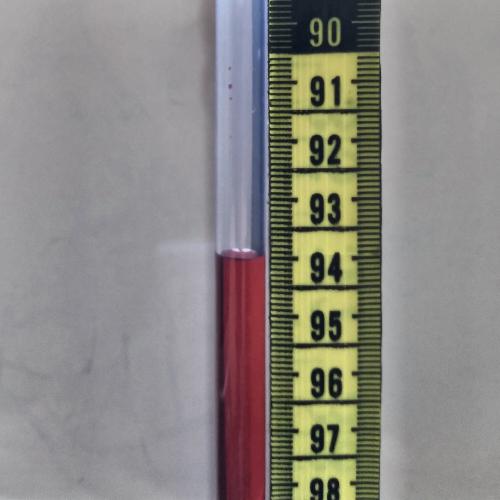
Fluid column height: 94.0 cm